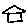
Label: house